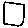
Label: square